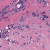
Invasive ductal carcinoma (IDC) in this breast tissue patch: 1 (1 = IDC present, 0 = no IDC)